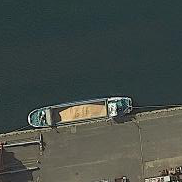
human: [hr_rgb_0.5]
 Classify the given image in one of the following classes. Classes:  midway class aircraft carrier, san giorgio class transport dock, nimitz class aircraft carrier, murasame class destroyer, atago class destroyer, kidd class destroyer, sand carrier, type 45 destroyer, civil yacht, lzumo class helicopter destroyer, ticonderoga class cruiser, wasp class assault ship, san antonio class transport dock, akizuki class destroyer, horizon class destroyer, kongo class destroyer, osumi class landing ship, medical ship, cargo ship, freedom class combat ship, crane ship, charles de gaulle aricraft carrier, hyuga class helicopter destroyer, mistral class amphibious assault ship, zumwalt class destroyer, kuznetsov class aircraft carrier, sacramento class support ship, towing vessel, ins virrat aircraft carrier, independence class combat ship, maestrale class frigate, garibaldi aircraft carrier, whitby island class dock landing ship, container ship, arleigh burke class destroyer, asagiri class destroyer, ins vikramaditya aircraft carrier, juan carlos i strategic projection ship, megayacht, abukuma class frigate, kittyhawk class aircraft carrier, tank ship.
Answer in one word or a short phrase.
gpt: Sand carrier